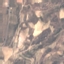
Land use / land cover class: PermanentCrop